Question: I'm trying to group a data frame by time and then plot the density of a variable for each subgroup. I'm doing:
'''
myDf.groupby(pd.TimeGrouper('AS'))['myVar'].plot(kind='density')
'''
Here's the result:
'''
date
2006-01-01 Axes(0.125,0.1;0.775x0.8)
2007-01-01 Axes(0.125,0.1;0.775x0.8)
2008-01-01 Axes(0.125,0.1;0.775x0.8)
2009-01-01 Axes(0.125,0.1;0.775x0.8)
2010-01-01 Axes(0.125,0.1;0.775x0.8)
Name: myVar, dtype: object
'''
and the plot:

How do I add the correct legend to the plot? There's no way to know which line corresponds to which year right now.
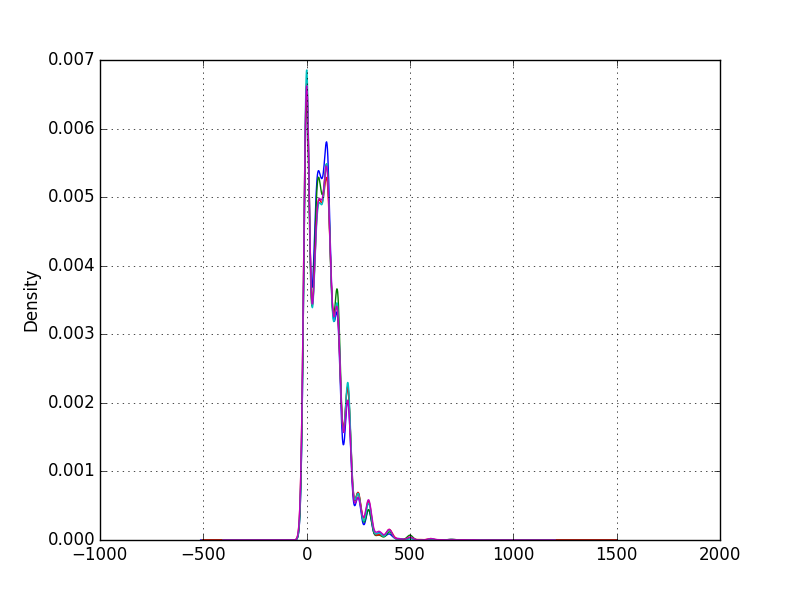
Answer: set 'legend' argument to 'True':
'''
myDf.groupby(pd.TimeGrouper('AS'))['myVar'].plot(kind='density', legend=True)
'''